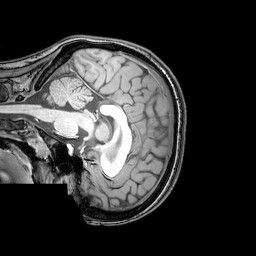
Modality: T1w
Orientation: sagittal
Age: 25
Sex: female
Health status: healthy
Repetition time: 0.081 s
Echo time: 0.037 s